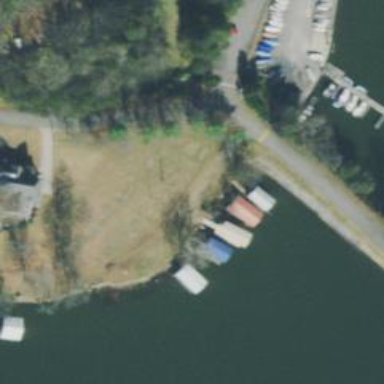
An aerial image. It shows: Dock by the waterway.